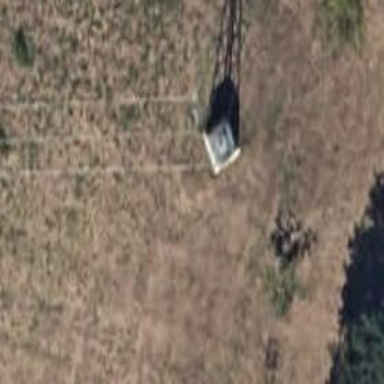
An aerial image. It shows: Minor power line.